Question: I get a List of Named Ranges from an Excel spreadsheet using VSTO:
'''
public List<Name> GetNamedRanges(Workbook activeWorkbook)
{
List<Name> namedRanges = new List<Name>();
Name name;
for (int i = 0; i < activeWorkbook.Names.Count; i++)
{
name = activeWorkbook.Names.Item(i + 1);
if (!name.Value.Contains("#REF"))
{
namedRanges.Add(name);
}
}
return namedRanges;
}
'''
This returns the Names in a weird order:

Does anyone have a simple method to sort the Name Ranges by Column Order. eg:
=Sheet1!$A$9:$B$172
=Sheet1!$C$9:$D$172
=Sheet1!$E$41:$F$172
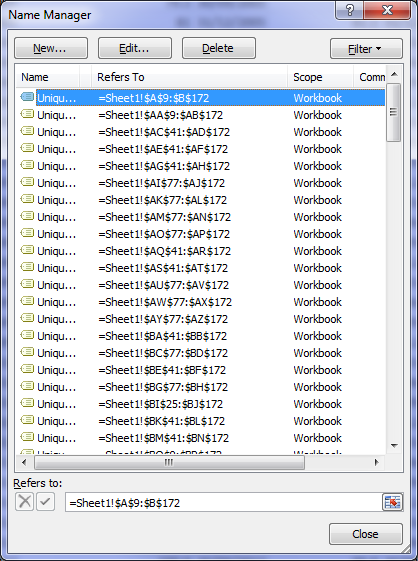
Answer: I just it did by removing digits, then ordering by Length and then by Alphabetical, its pretty messy but does the job:
'''
static public List<Name> GetNamedRangesInOrder(Workbook activeWorkbook)
{
List<Name> namedRanges = GetNamedRanges(activeWorkbook);
List<string> lstStringNameRanges = new List<string>();
foreach (var item in namedRanges)
{
lstStringNameRanges.Add(RemoveDigits(item.RefersTo.ToString()));
}
IEnumerable<string> results = SortByLengthAndName(lstStringNameRanges);
List<Name> sortedNamedRanges = new List<Name>();
foreach (var item in results)
{
int index = -1;
for (int i=0; i < namedRanges.Count; i++)
{
if (RemoveDigits(namedRanges[i].RefersTo.ToString()) == item.ToString())
{
index = i;
break;
}
}
sortedNamedRanges.Add(namedRanges[index]);
}
return sortedNamedRanges;
}
static public IEnumerable<string> SortByLengthAndName(IEnumerable<string> e)
{
IEnumerable<string> query = e.OrderBy(x => x.Length).ThenBy(x => x).ToList();
return query;
}
static public string RemoveDigits(string e)
{
string str = new string((from c in e
where char.IsLetter(c) || char.IsSymbol(c)
select c).ToArray());
return str;
}
'''